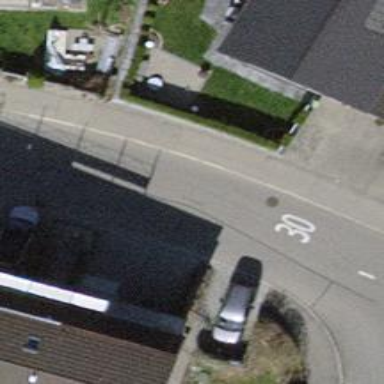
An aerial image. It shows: Public transport stop position.